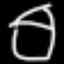
Label: square